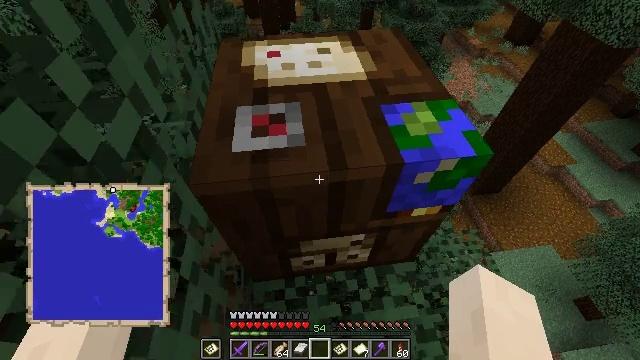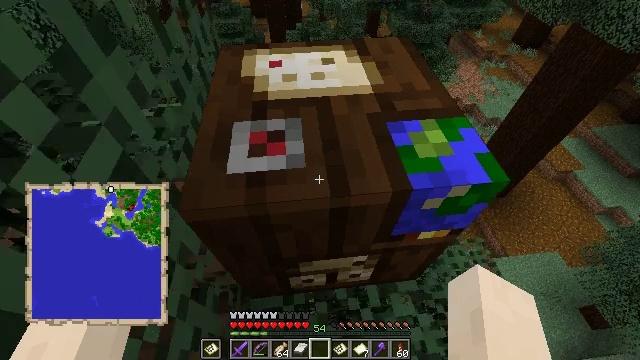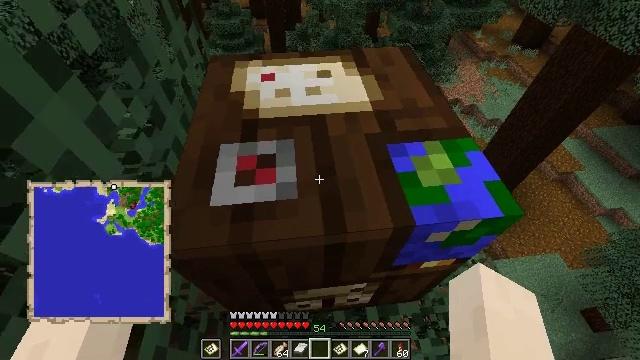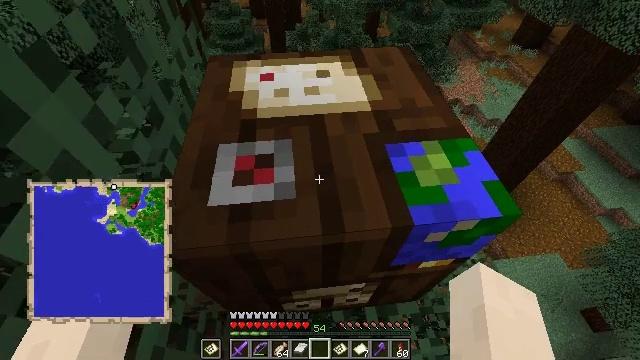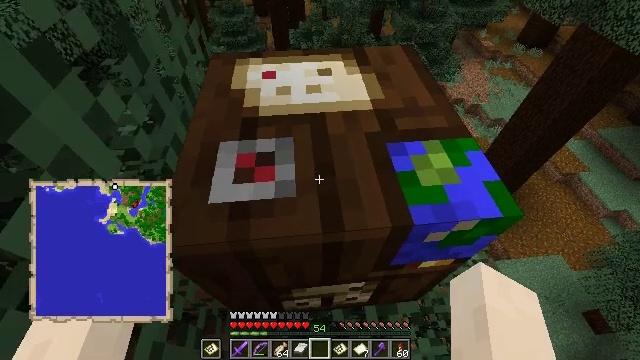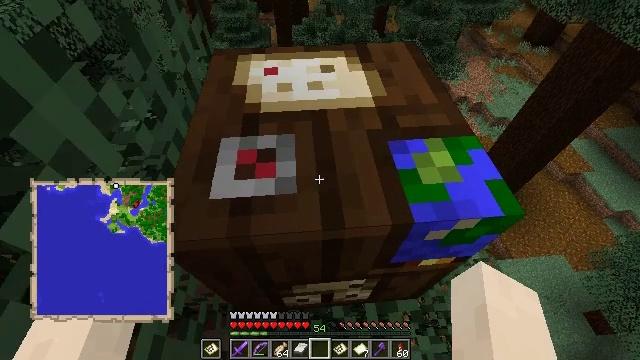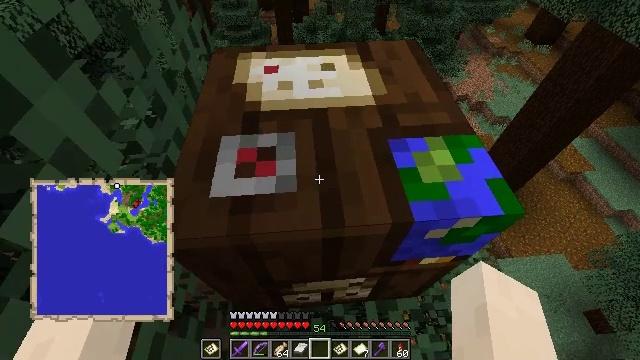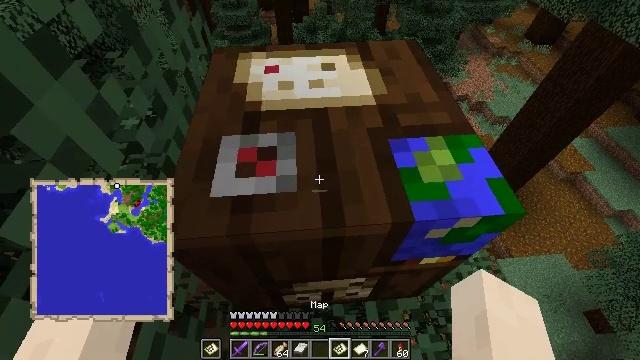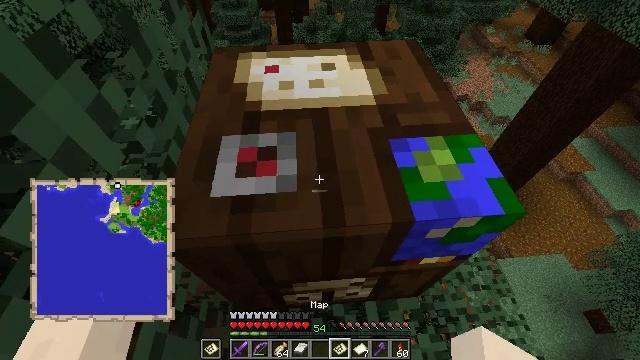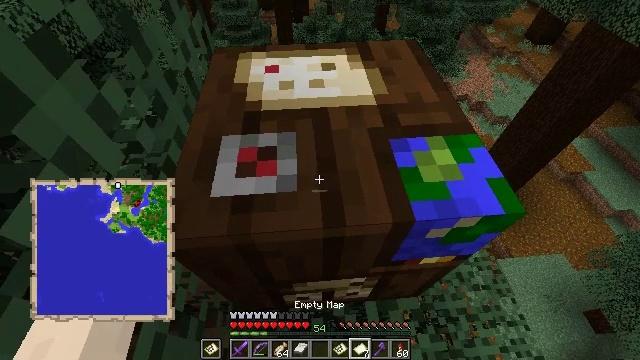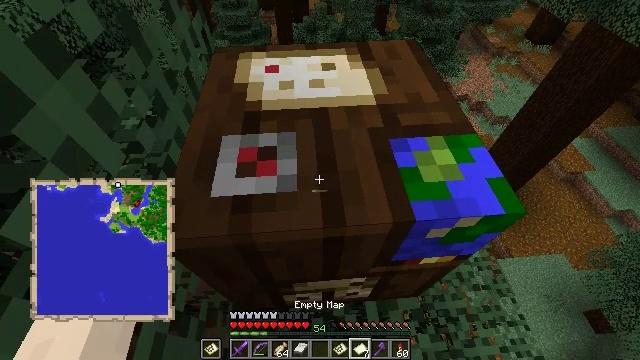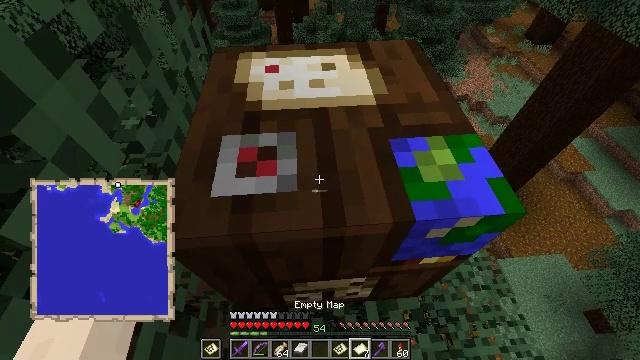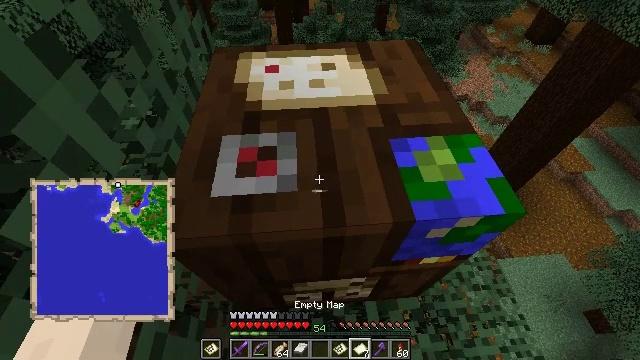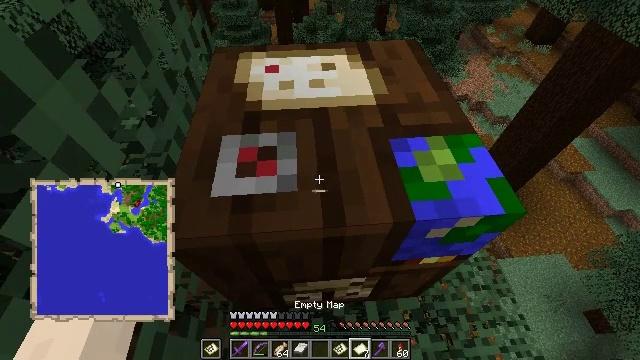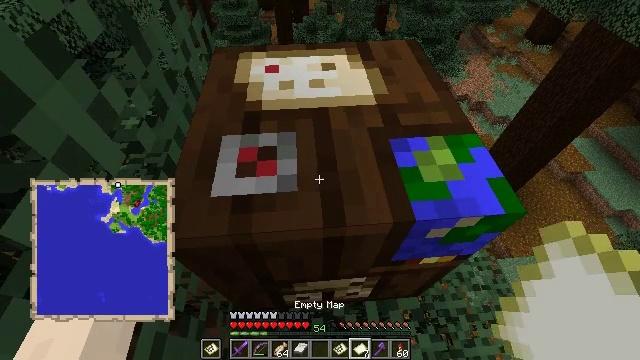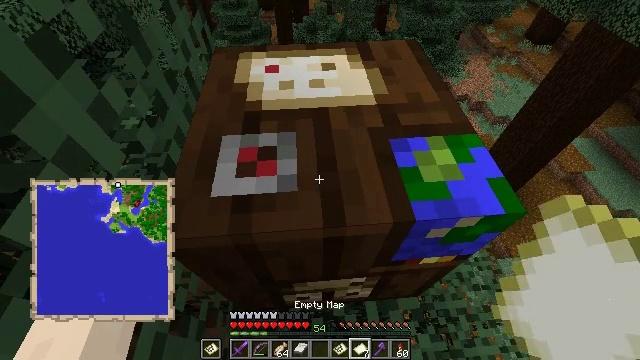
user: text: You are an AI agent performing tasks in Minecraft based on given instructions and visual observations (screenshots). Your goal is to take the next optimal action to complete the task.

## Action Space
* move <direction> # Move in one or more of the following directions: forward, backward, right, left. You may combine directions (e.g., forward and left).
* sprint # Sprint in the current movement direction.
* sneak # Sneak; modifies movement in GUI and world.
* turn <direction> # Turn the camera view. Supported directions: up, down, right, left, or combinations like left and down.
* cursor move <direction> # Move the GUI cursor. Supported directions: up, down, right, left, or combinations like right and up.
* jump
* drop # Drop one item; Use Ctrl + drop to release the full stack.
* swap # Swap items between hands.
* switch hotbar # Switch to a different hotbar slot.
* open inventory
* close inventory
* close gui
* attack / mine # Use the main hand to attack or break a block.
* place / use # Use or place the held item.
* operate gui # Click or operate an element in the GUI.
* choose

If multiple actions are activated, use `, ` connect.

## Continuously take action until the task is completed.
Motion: motion action
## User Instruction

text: Get the cartography table into your inventory.
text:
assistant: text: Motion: move forward, turn left
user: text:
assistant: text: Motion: move forward
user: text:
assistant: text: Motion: no_op
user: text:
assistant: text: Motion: no_op
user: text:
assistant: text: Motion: no_op
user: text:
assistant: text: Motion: no_op
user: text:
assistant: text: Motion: no_op
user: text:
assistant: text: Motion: no_op
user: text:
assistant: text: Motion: no_op
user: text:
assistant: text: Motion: no_op
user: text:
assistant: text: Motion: no_op
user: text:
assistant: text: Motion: no_op
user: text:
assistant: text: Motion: no_op
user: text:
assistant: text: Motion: no_op
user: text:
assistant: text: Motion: no_op
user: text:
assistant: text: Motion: no_op
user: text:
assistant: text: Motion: no_op
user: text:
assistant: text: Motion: no_op
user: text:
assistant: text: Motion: no_op
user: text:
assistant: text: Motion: no_op
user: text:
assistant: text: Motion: no_op
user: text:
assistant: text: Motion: no_op
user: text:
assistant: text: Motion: no_op
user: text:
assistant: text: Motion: no_op
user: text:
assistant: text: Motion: attack / mine
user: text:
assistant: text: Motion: attack / mine
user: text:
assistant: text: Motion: attack / mine
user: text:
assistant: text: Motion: attack / mine
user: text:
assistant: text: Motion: attack / mine
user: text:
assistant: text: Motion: attack / mine